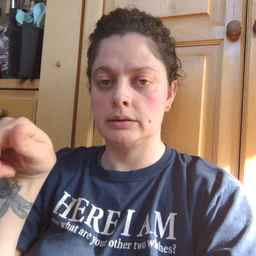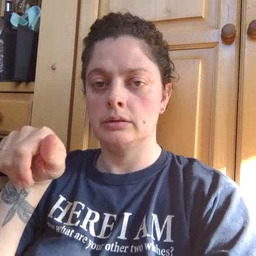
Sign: shirt